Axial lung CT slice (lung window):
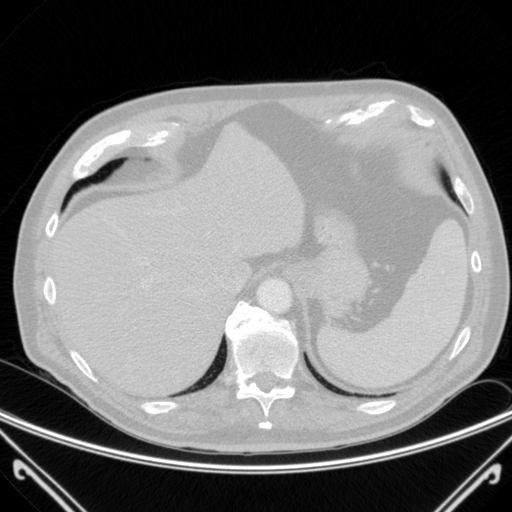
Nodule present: no